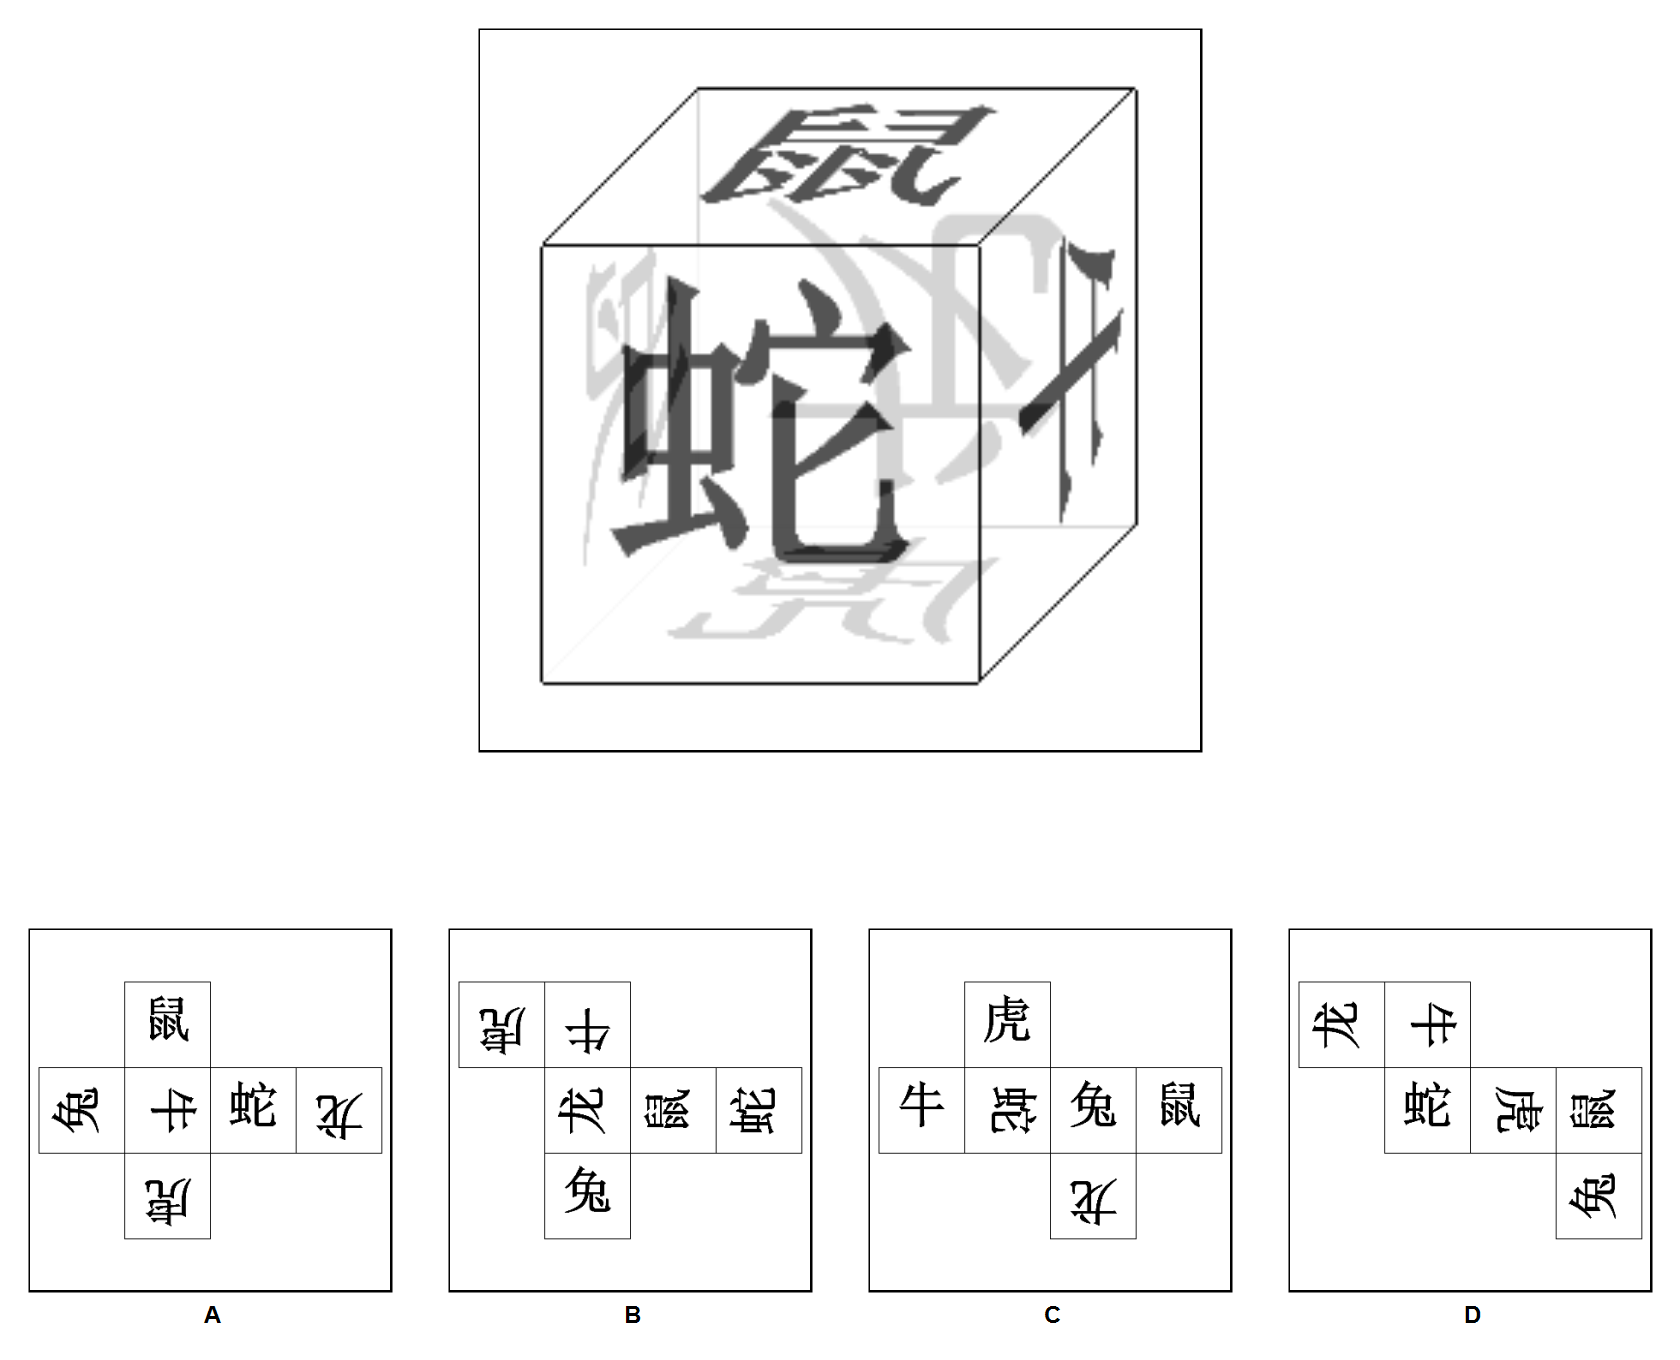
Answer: B